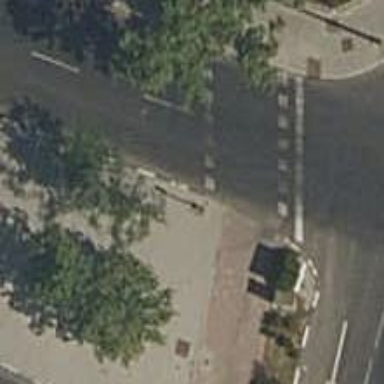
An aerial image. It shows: Road crossing with traffic signals.